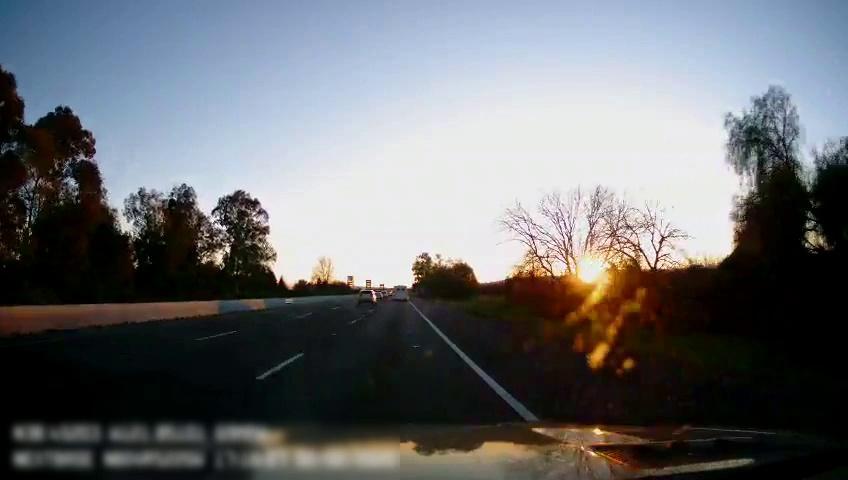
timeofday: Dusk/Dawn/Twilight
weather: Sunny
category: Drivable Space
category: Vehicles | Other LV
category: Vehicles | SUV
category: Lanes | Current Lane
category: Lanes | Alternate Lane
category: Lanes | Alternate Lane
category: Lanes | Alternate Lane